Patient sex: M
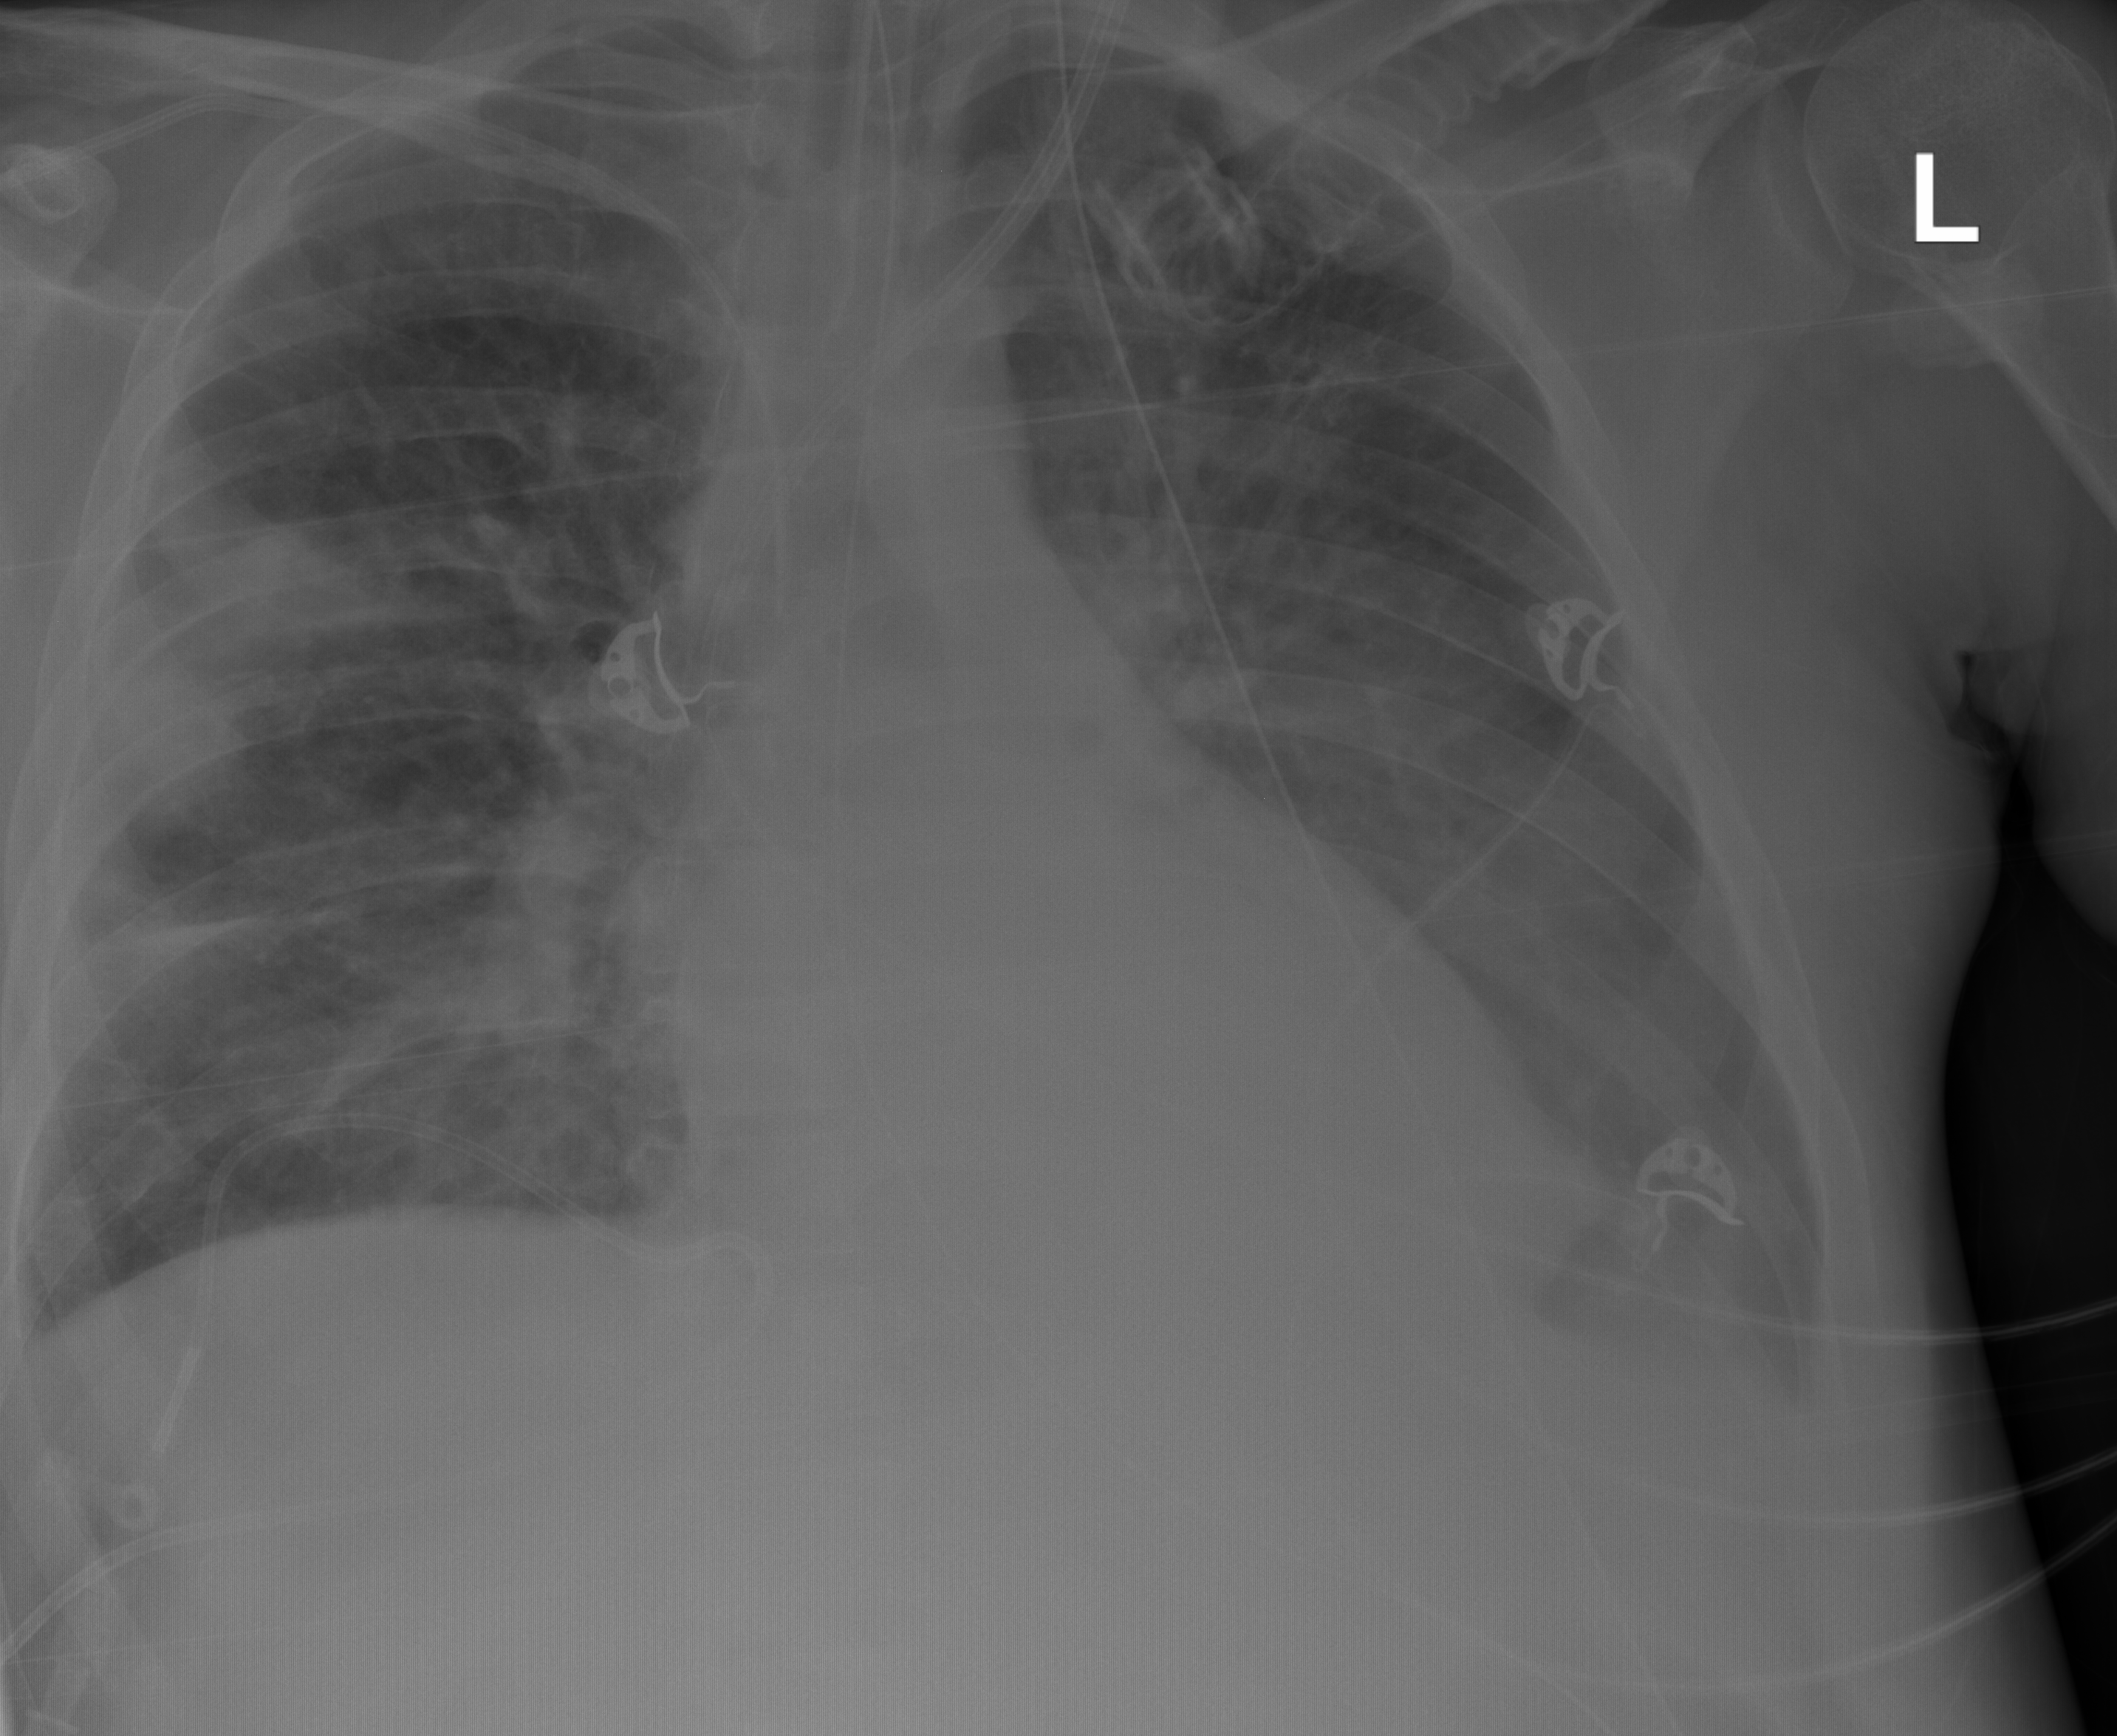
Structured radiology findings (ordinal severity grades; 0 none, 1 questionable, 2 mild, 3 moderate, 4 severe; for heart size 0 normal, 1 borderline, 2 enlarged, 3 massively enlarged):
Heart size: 0
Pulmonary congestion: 0
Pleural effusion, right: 0
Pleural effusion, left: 3
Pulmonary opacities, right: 2
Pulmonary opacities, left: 2
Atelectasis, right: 2
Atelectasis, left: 3